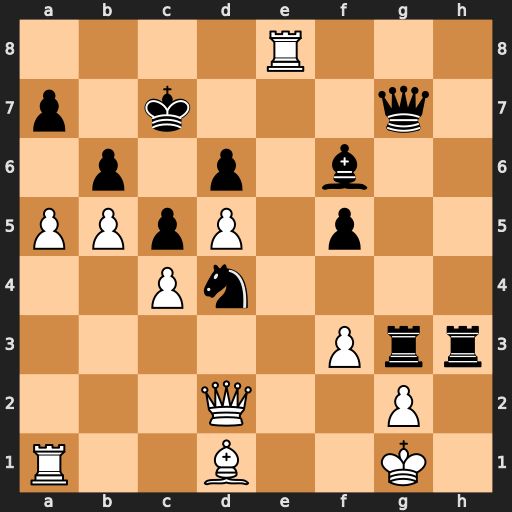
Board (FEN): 4R3/p1k3q1/1p1p1b2/PPpP1p2/2Pn4/5Prr/3Q2P1/R2B2K1
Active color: w
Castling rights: -
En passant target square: -
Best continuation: axb6+ Kd7 Rxa7+ Kxe8 Rxg7 Rxg7 b7 Rxb7 gxh3